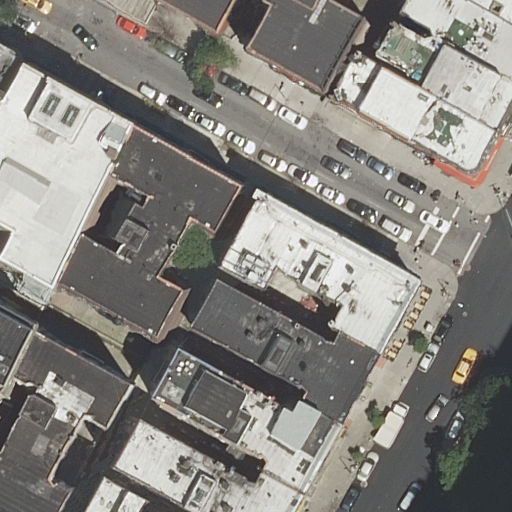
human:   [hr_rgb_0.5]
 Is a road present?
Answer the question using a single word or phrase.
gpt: yes

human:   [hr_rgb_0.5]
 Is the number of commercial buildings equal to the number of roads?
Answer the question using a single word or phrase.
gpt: no

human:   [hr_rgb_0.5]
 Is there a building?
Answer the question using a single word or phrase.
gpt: yes

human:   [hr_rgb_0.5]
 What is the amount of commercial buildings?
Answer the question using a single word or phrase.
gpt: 0

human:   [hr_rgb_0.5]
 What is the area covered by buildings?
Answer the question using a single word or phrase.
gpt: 3802m2

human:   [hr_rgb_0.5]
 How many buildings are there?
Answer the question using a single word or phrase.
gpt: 14

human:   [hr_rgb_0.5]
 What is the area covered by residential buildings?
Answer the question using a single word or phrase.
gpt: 3802m2

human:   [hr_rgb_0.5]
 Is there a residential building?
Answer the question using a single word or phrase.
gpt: yes

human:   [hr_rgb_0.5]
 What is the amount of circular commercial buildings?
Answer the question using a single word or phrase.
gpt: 0

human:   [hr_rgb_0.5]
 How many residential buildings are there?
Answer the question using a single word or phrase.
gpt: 14

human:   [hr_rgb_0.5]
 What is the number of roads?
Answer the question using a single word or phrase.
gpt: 3

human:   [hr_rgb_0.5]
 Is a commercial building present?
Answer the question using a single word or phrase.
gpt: no

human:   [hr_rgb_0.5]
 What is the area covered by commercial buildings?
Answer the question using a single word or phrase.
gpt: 0m2

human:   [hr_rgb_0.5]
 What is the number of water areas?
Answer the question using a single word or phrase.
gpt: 0

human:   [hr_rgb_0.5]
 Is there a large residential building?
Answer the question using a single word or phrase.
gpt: yes

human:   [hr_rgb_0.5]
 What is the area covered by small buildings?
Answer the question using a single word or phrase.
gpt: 183m2

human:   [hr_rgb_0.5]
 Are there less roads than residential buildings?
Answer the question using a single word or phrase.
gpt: yes

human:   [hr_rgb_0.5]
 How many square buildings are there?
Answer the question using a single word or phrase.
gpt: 0

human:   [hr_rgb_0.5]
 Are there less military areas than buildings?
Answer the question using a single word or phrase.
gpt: yes

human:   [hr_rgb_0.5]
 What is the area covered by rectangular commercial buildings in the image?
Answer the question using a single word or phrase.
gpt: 0m2

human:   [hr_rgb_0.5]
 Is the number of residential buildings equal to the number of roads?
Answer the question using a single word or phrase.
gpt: no

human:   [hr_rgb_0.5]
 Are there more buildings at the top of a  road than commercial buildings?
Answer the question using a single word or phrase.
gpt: yes

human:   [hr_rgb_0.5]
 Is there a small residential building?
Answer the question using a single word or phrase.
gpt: yes

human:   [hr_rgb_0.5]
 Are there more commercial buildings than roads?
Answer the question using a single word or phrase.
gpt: no

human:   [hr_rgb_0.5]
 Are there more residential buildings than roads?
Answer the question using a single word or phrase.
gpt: yes

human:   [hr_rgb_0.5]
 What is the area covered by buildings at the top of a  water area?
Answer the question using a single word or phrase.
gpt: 0m2

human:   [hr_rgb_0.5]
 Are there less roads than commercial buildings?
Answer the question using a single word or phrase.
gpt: no

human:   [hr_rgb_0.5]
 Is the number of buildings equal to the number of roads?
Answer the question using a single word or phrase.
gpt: no

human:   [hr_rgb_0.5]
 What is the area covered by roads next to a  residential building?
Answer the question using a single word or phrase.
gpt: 0m2

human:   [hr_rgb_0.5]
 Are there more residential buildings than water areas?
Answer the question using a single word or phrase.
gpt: yes

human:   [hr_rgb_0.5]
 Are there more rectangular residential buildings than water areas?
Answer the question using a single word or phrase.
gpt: yes

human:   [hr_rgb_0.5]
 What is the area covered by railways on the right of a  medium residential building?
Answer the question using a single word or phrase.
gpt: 0m2

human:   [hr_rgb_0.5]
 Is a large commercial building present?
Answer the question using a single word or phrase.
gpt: no

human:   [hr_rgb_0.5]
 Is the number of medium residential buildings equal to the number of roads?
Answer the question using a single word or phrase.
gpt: no

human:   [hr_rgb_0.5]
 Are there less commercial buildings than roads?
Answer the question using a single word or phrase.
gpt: yes

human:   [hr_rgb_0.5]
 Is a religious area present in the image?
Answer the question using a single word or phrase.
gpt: no

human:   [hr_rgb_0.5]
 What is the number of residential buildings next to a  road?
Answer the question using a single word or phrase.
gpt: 14

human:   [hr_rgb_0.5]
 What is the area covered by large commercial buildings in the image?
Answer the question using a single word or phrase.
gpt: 0m2

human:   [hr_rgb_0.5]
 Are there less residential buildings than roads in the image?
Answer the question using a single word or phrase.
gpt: no

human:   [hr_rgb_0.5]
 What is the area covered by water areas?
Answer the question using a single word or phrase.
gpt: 0m2

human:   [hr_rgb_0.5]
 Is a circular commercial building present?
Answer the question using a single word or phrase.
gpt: no

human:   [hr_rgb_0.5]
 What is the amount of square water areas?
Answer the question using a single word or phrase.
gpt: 0

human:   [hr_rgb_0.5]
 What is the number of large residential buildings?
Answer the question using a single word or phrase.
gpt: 3

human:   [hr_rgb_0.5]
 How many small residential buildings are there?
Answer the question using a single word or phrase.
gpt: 5

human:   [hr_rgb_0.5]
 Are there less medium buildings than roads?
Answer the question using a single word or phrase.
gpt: no

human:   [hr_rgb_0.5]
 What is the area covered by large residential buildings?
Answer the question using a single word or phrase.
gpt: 1882m2

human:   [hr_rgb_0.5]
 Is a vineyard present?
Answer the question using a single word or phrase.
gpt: no

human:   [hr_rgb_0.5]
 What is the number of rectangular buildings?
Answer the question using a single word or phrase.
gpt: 5

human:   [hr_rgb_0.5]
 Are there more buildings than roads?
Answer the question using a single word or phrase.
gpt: yes

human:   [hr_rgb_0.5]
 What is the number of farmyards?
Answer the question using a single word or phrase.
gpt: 0

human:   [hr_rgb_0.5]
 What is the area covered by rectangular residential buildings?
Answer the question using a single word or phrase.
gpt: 183m2

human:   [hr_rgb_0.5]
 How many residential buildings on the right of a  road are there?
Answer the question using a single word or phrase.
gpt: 4

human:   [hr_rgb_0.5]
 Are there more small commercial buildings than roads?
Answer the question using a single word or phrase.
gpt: no

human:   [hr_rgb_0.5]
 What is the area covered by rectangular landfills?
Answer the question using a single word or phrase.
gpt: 0m2

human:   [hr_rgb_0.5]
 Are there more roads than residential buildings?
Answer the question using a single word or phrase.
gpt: no

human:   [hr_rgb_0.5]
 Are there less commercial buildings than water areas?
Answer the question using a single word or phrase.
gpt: no

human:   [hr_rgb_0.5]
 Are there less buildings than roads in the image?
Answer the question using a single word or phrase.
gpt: no

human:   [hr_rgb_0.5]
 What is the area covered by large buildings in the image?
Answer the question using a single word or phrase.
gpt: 1882m2

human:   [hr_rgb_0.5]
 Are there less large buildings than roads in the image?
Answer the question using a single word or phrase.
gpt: no

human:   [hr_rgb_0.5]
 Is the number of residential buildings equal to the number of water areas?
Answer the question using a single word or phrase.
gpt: no

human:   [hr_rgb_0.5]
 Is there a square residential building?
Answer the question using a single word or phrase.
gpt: no

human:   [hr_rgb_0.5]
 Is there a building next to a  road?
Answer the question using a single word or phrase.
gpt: yes

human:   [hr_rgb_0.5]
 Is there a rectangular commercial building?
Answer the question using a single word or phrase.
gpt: no

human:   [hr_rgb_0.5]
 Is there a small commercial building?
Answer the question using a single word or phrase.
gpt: no